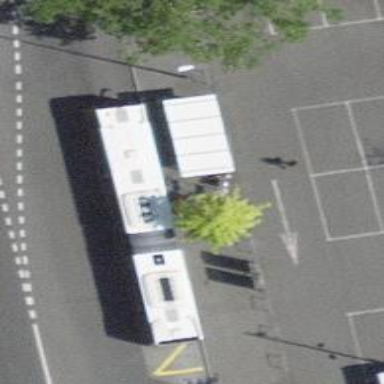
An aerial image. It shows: Bus stop with sheltered platform for public transport.